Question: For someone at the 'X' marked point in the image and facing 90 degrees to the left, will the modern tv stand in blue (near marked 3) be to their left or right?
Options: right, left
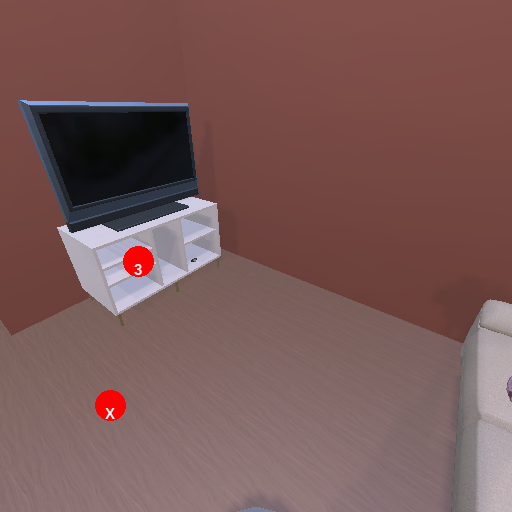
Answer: right